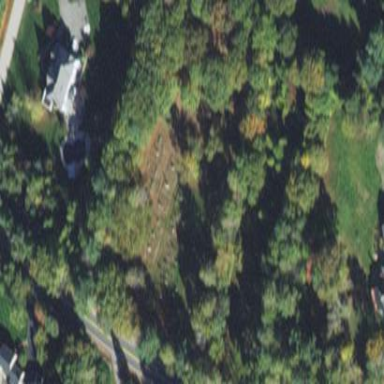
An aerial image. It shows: Cemetery with historic significance.